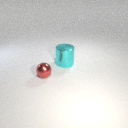
large cyan metal cylinder to the right of small red metal sphere